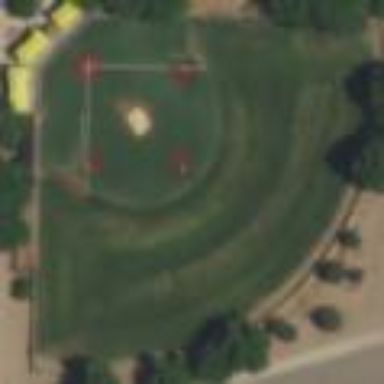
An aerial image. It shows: Baseball pitch for leisure land.